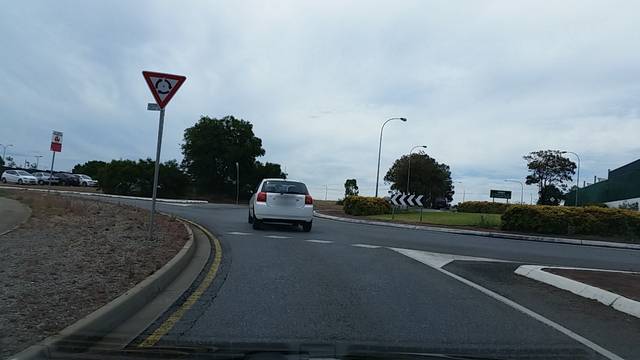
Region: Australia
Coordinates: -35.14, 138.502